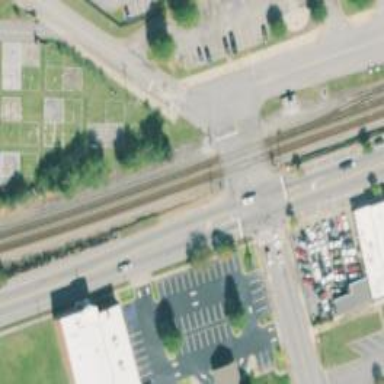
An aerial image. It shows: Level crossing with lights at the railway.